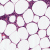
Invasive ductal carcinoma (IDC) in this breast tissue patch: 0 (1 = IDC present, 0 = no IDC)